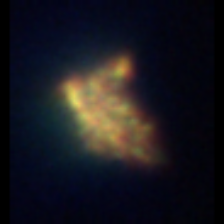
Taxon: Unknown_detritus
Group: Unknown